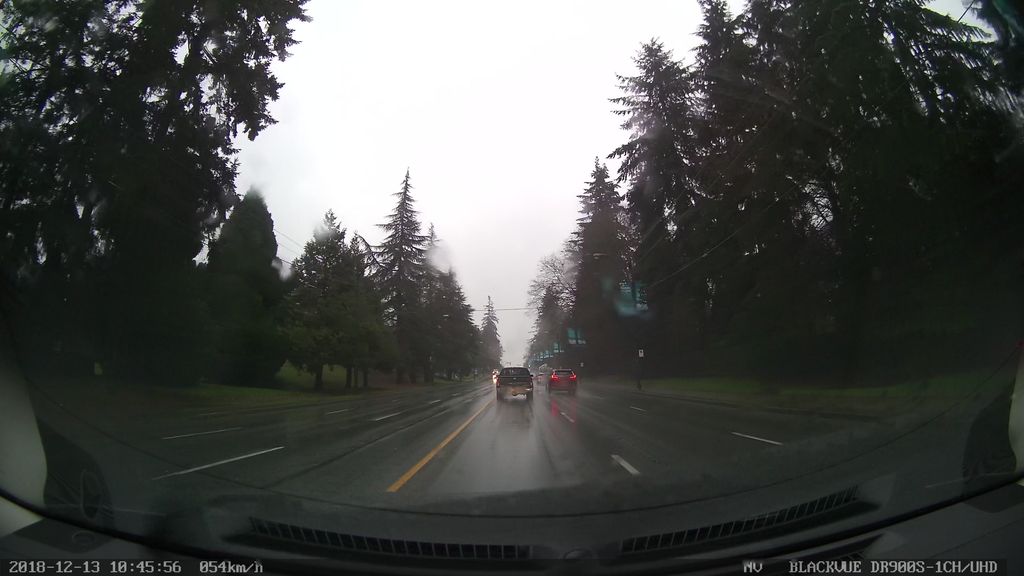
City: vancouver